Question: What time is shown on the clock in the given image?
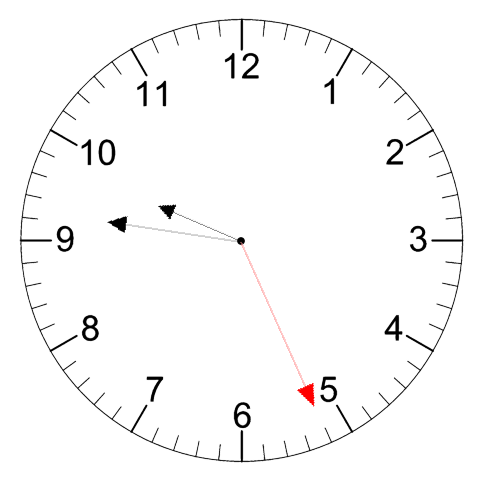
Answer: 09:46:26